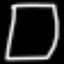
Label: square